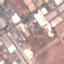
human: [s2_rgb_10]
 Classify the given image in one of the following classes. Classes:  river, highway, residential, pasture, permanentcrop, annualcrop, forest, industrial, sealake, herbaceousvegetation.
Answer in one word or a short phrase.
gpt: Industrial